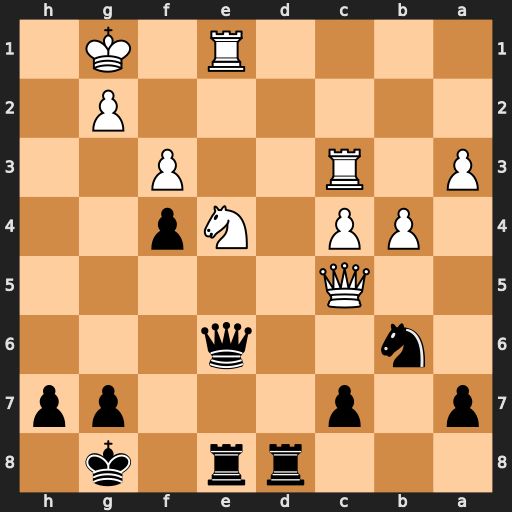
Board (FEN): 3rr1k1/p1p3pp/1n2q3/2Q5/1PP1Np2/P1R2P2/6P1/4R1K1
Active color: b
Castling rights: -
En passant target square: -
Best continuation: Na4 Qh5 Nxc3 Nf6+ gxf6